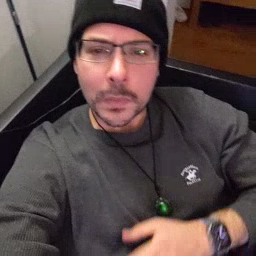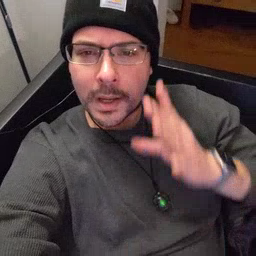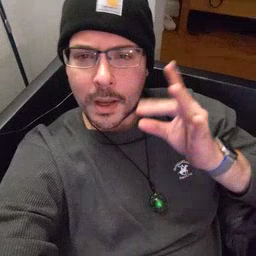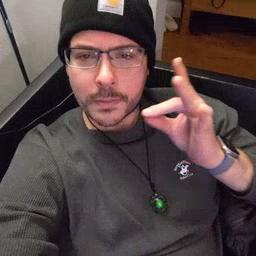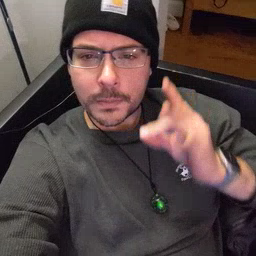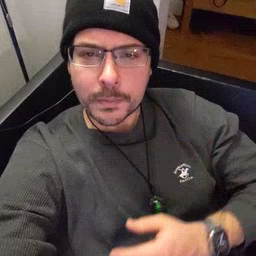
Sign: cat